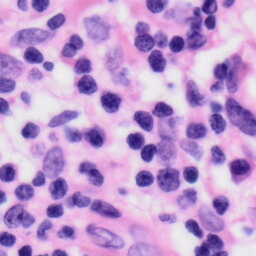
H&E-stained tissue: Skin